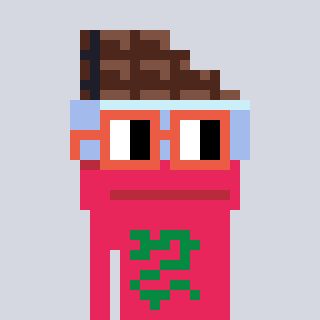
a pixel art character with square orange glasses, a chocolate-shaped head and a redpinkish-colored body on a cool background